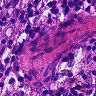
Metastatic tissue present: no